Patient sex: F
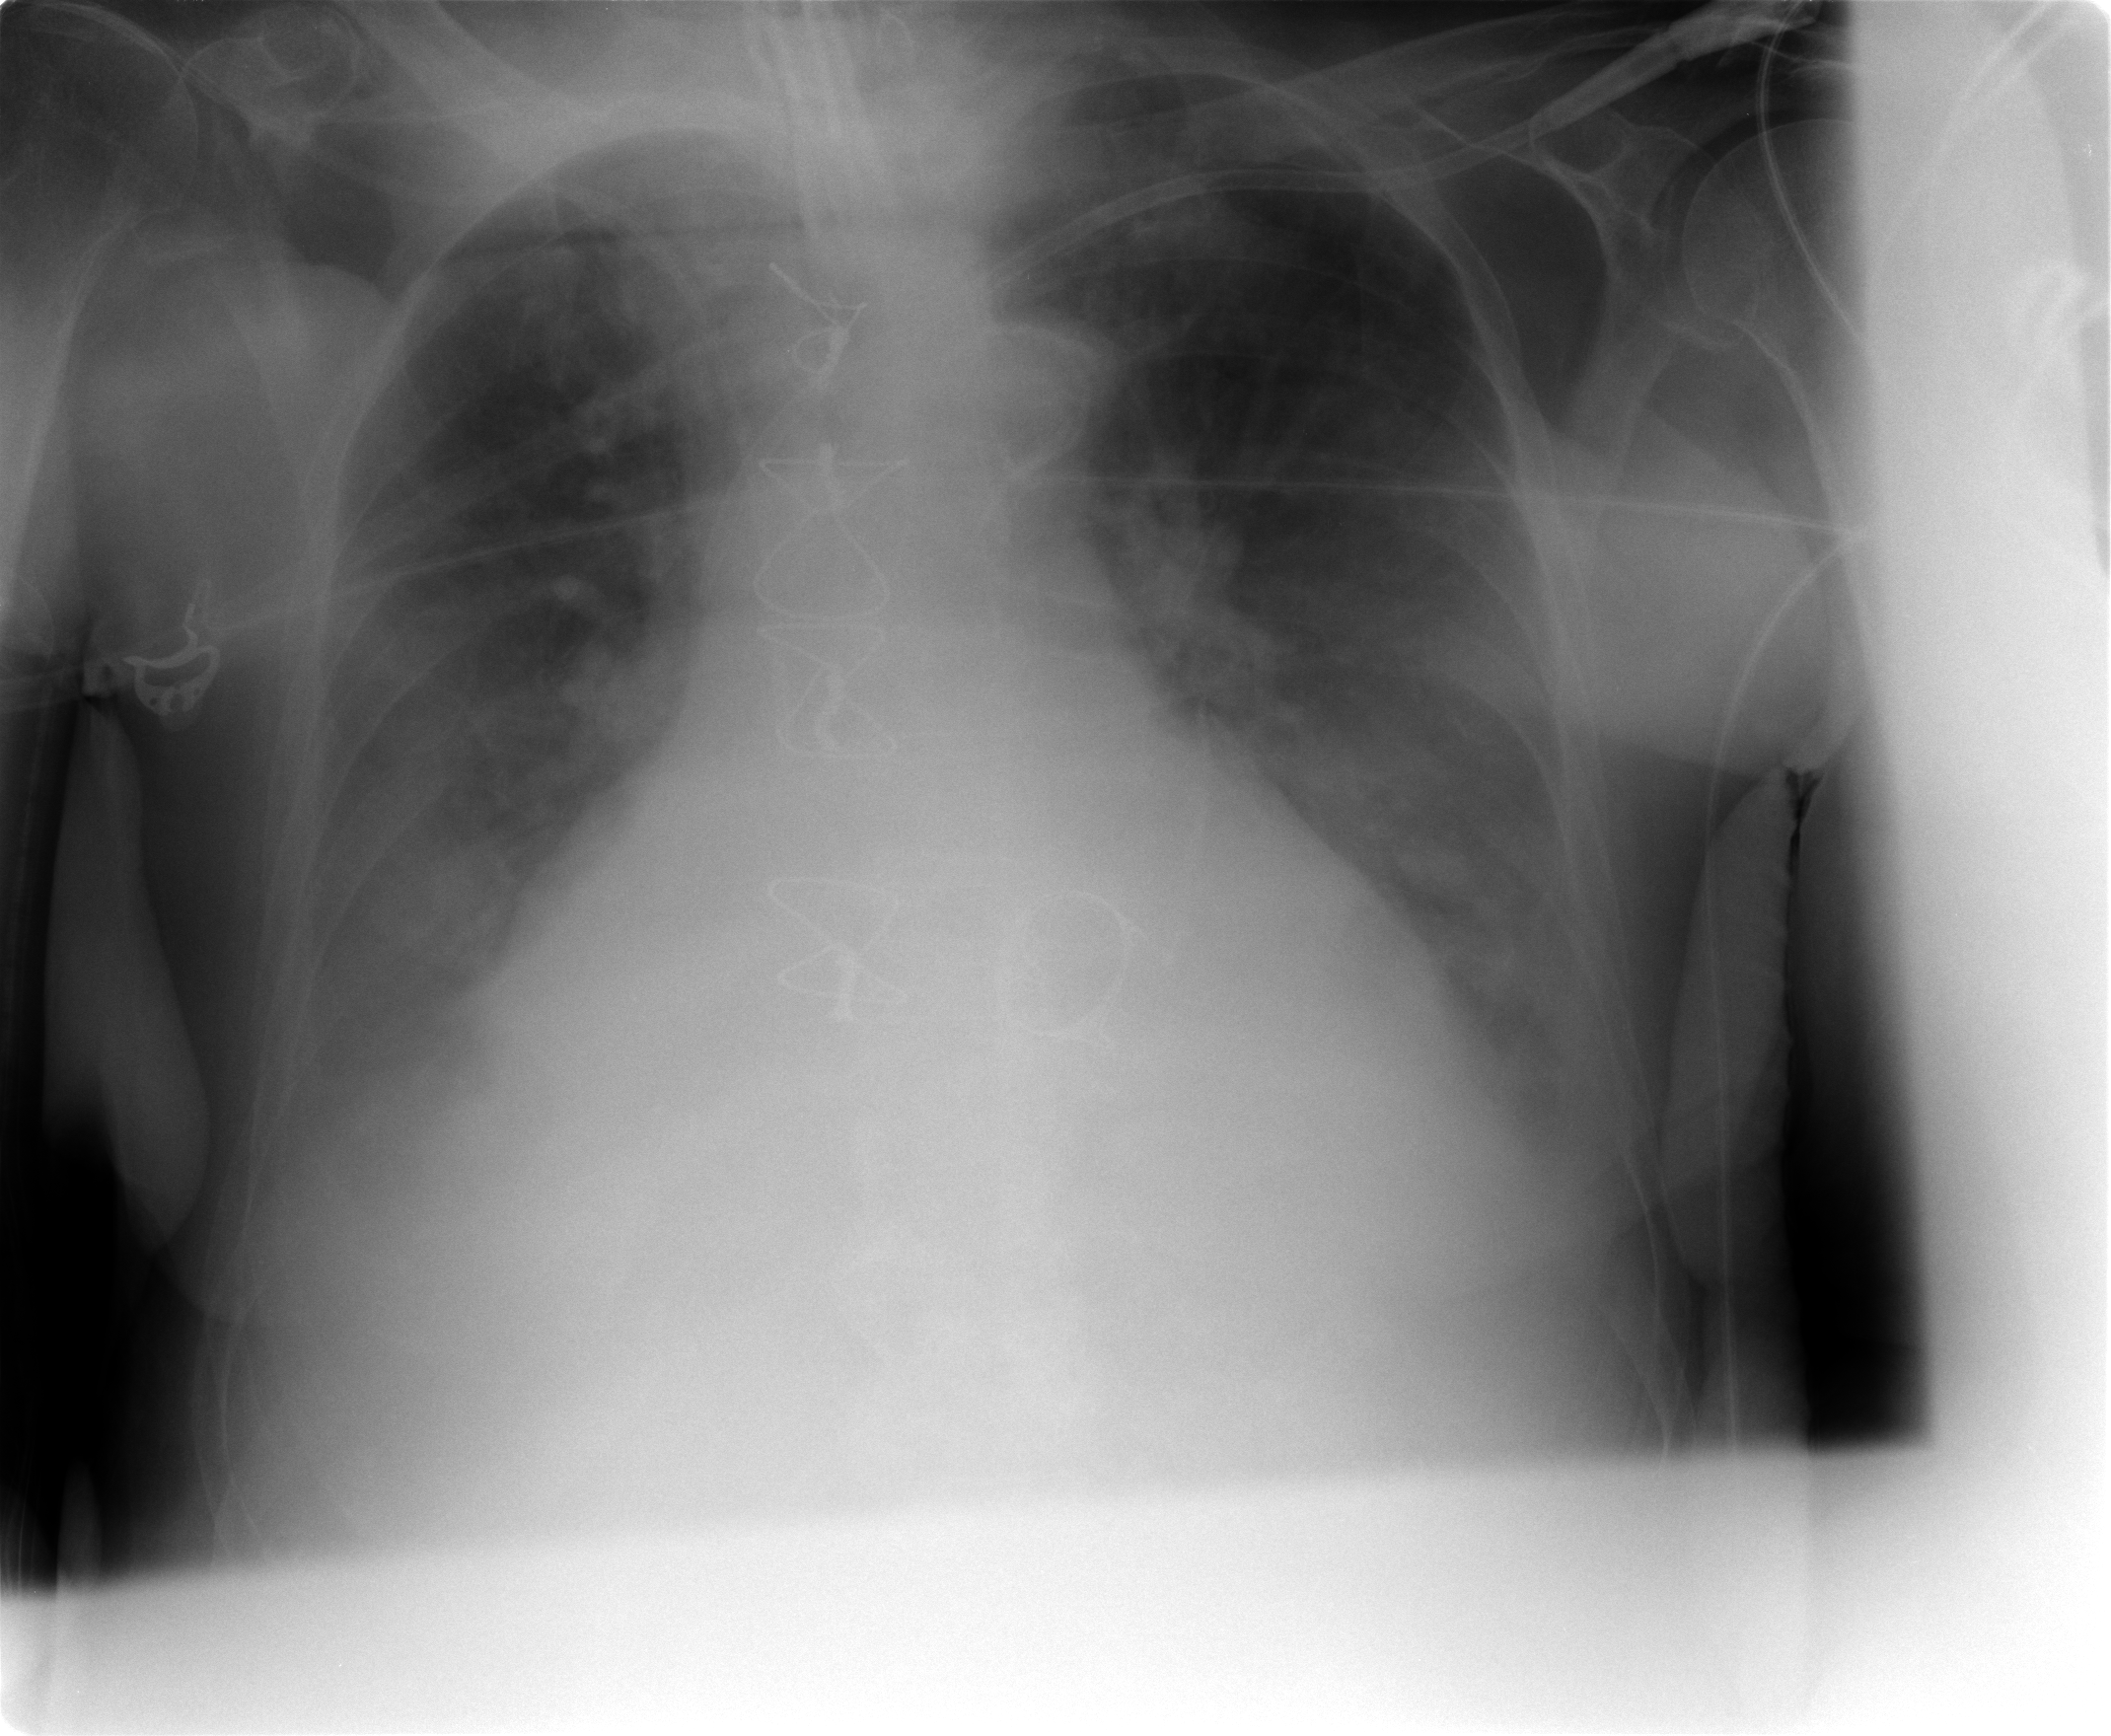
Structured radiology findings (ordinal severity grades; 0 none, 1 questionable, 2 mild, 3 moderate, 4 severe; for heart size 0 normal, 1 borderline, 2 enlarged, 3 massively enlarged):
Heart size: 2
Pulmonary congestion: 3
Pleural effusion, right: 3
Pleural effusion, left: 3
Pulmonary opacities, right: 2
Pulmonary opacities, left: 2
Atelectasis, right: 2
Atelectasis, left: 2